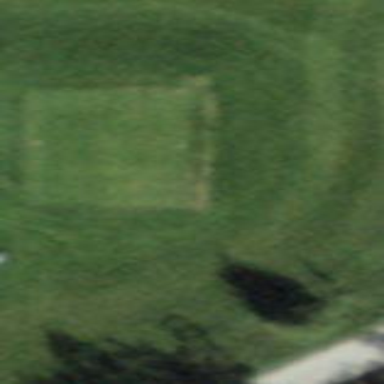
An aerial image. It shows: Grass area designated as golf tee.